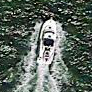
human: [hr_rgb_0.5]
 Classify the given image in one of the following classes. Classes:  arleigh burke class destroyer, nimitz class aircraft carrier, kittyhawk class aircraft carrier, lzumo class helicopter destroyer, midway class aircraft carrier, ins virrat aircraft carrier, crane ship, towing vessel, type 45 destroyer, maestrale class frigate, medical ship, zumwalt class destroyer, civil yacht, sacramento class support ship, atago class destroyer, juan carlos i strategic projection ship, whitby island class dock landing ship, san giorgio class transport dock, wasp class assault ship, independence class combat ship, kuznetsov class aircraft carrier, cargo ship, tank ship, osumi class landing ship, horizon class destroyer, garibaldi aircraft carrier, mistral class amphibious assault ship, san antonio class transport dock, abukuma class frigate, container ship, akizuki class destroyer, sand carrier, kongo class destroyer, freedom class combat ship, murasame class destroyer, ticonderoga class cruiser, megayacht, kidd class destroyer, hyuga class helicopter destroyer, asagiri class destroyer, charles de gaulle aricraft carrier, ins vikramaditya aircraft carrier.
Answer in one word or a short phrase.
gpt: Civil yacht